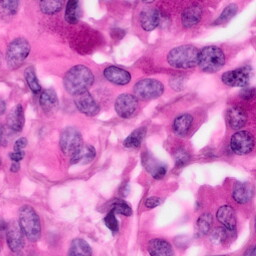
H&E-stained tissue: Pancreatic